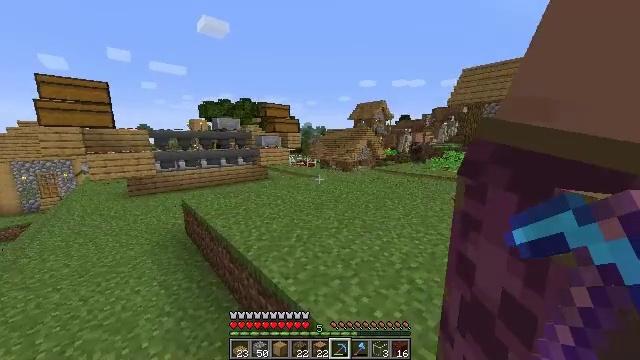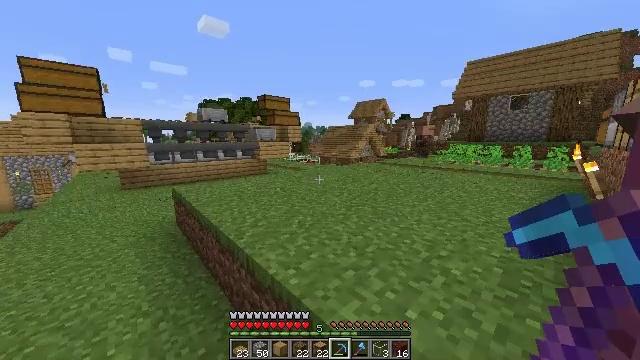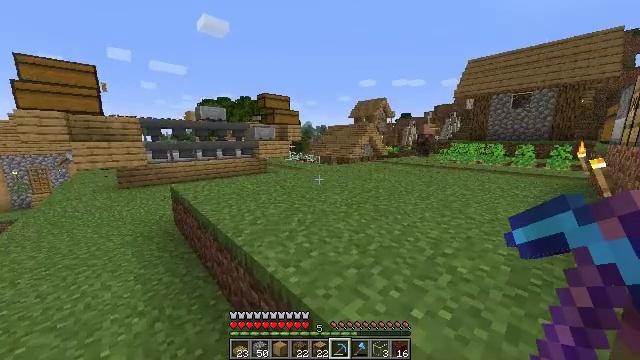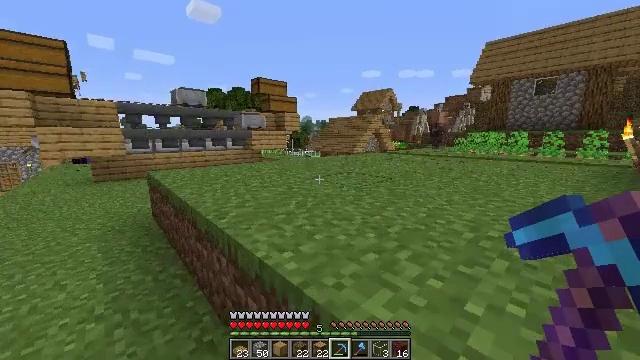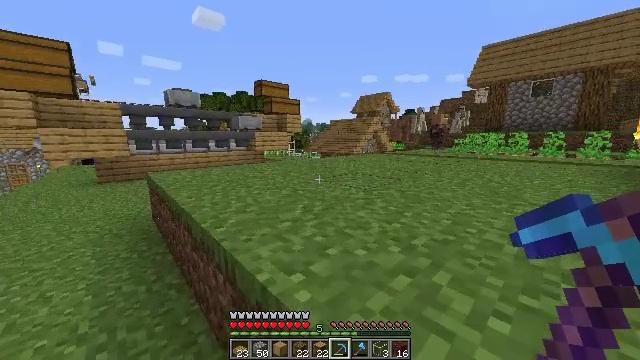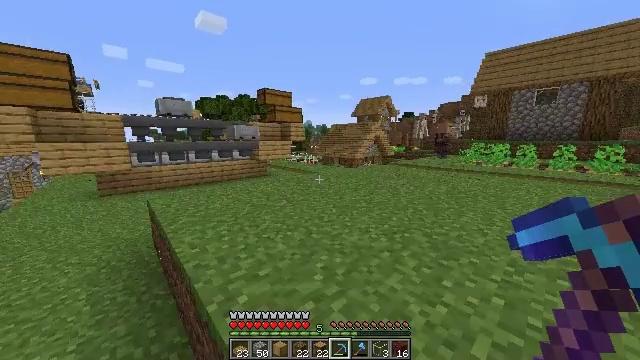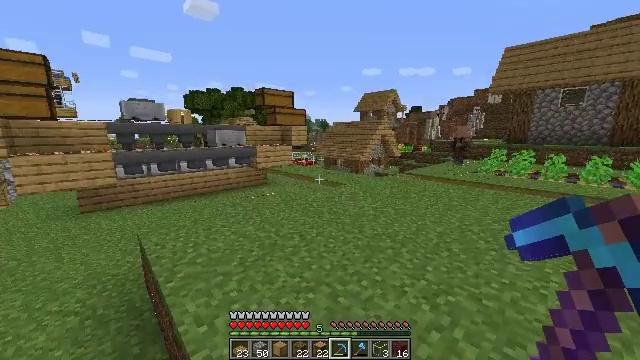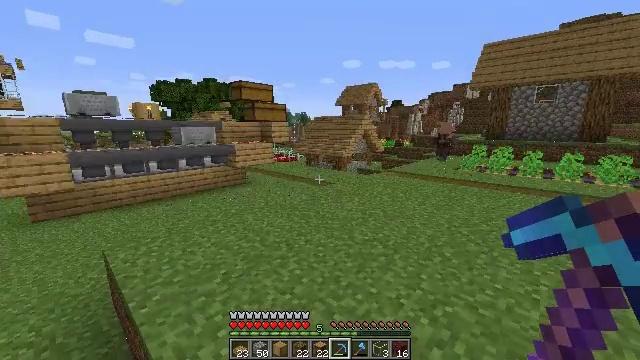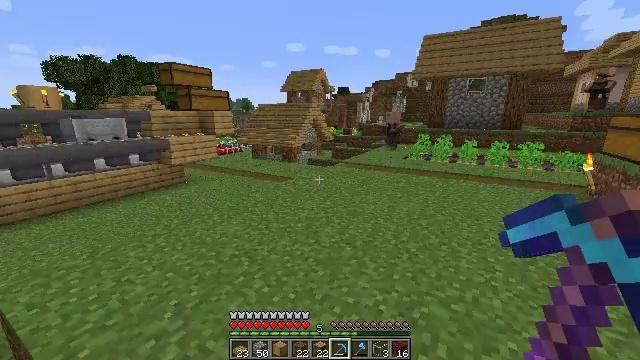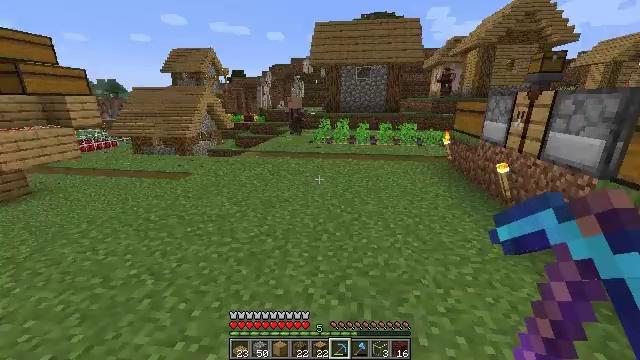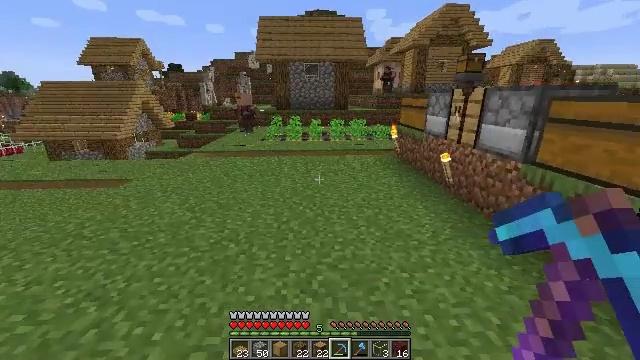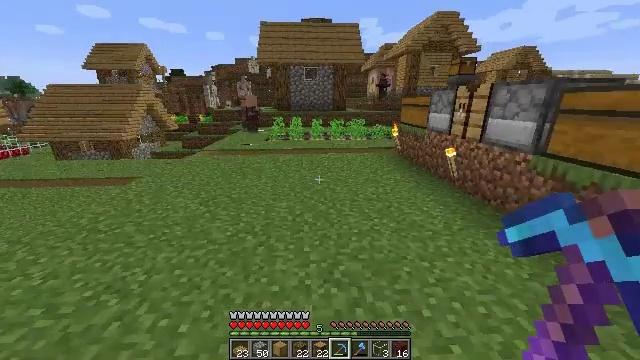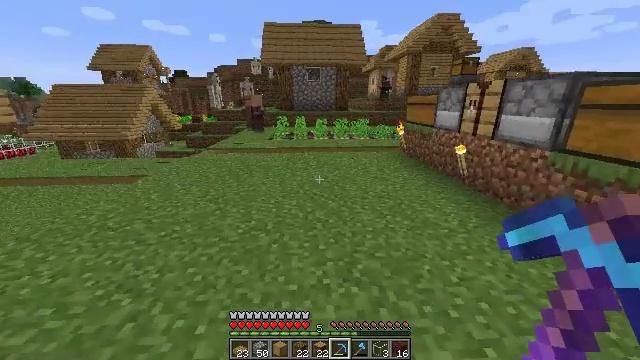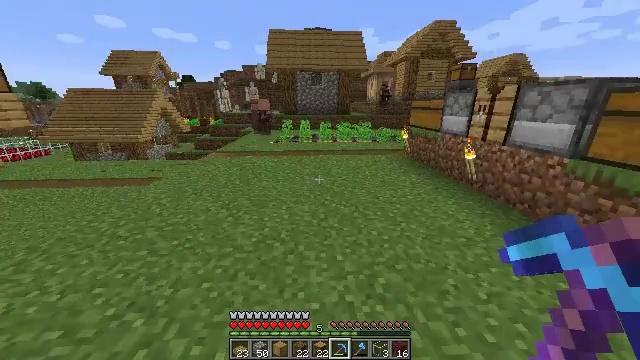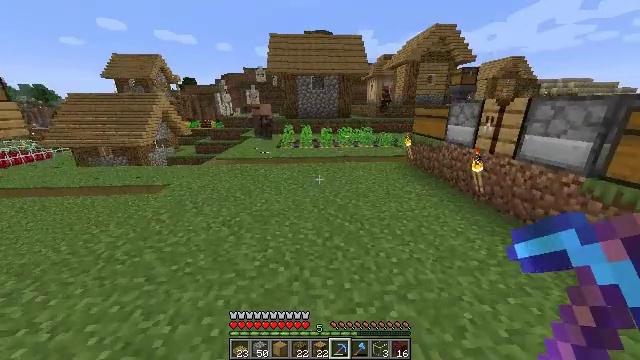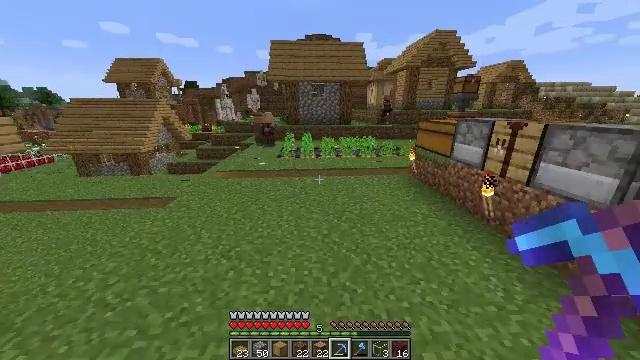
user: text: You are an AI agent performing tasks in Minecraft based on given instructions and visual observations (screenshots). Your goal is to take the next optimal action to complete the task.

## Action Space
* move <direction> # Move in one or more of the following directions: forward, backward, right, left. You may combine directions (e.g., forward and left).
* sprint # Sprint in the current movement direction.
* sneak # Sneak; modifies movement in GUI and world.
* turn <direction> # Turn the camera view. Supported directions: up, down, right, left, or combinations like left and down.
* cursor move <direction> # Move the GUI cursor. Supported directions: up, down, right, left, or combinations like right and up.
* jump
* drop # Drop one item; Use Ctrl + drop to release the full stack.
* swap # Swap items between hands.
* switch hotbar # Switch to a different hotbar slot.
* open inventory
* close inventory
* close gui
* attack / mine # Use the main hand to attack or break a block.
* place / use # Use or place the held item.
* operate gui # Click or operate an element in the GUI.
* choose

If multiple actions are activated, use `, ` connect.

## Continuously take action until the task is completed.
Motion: motion action
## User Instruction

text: Dig up potatoes from the soil.
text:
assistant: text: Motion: move forward, jump
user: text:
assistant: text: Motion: move forward, sprint, jump
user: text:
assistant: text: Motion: move forward, sprint, jump
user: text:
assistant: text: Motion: move forward, sprint, jump
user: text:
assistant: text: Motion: move forward, jump
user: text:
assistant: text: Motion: move forward, jump
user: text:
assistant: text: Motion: move forward, turn right and down, jump
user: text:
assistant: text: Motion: move forward, turn right and down, jump
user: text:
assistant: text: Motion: move forward, sprint, turn right and down, jump
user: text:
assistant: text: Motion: move forward, sprint, turn right, jump
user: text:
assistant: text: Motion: move forward, sprint, turn right, jump
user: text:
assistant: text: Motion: move forward, sprint, jump
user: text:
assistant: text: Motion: move forward, jump
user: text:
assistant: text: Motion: move forward, jump
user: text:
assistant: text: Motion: move forward, jump
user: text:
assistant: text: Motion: move forward, jump
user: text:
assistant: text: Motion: move forward, jump
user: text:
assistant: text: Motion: move forward, sprint, turn left, jump
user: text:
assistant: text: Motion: move forward, sprint, turn left, jump
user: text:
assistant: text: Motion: move forward, sprint, jump
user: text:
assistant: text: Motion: move forward, jump
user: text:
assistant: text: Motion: move forward, turn left, jump
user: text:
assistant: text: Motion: move forward, turn left, jump
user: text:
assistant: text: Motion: move forward, turn left and down, jump
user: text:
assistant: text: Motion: move forward, sprint, turn left and down, jump
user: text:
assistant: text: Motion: move forward, sprint, turn left, jump
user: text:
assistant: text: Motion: move forward, sprint, turn left, jump
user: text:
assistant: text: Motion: move forward, jump
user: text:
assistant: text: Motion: move forward, jump
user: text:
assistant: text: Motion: move forward, jump